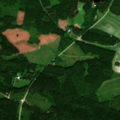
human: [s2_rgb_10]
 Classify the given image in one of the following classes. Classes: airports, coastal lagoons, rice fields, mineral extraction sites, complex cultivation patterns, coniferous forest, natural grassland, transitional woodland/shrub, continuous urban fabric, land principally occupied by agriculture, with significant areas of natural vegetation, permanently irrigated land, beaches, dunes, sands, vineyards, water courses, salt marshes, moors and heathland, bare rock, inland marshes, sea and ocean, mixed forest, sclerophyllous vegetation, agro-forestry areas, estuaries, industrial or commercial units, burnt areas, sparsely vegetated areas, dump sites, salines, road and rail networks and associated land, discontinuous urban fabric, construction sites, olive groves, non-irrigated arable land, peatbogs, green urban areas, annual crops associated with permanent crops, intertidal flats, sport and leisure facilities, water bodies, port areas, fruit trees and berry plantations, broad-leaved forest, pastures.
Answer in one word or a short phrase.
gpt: non-irrigated arable land, coniferous forest, mixed forest, transitional woodland/shrub, water bodies